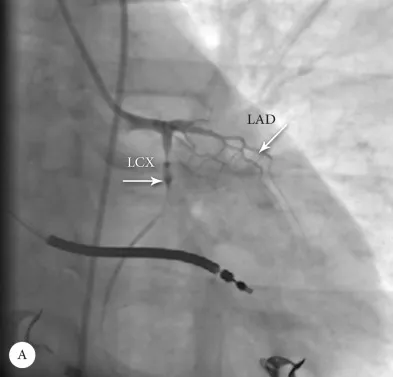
Coronary angiograms of the patient: Diffuse critical stenoses (arrows) are seen in the left anterior descending (and the left circumflex arteries in the right anterior oblique (RAO) caudal view.
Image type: radiology (x_ray)